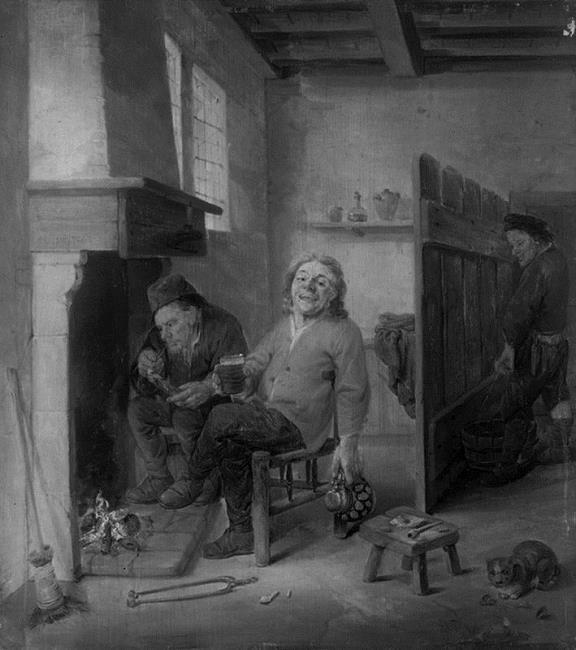
Title: Two peasants at the fireplace
Artist: Abraham Diepraam
Earliest date: 1648
Latest date: 1648
Genre: painting
Iconography: Tobacco
Keywords: genre, interior view, man, drinking glass, ewer (vessel), pipe, fireplace, cat (domestic), broom, charcoal tongs, stool (seat), garden fence, urinating